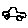
Label: car